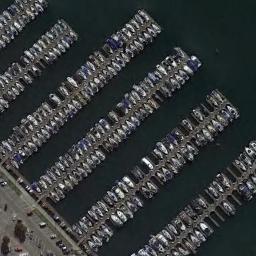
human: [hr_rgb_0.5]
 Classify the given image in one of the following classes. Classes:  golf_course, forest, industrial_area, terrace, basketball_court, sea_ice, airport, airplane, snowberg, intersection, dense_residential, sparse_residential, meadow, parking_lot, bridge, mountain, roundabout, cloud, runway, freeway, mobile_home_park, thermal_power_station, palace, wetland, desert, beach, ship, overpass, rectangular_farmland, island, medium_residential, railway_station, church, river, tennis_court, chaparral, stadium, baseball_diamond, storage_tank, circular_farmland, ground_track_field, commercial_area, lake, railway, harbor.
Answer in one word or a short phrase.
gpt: harbor